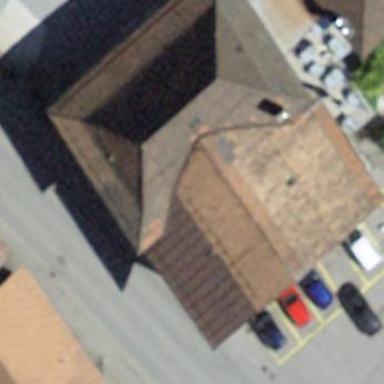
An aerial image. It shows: Restaurant building.